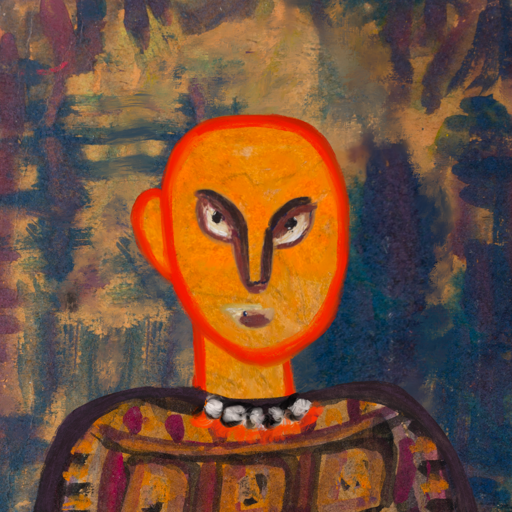
Background: InTheSun, Head And Neck Front: Sisters, Face Front: After_Raid, Bust: Doll, Hair Front: Blank, Head Accessory: Blank, Second Necklace: Blank, Necklace: An_Impression, Baby: Blank